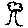
Label: tree